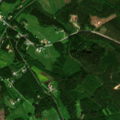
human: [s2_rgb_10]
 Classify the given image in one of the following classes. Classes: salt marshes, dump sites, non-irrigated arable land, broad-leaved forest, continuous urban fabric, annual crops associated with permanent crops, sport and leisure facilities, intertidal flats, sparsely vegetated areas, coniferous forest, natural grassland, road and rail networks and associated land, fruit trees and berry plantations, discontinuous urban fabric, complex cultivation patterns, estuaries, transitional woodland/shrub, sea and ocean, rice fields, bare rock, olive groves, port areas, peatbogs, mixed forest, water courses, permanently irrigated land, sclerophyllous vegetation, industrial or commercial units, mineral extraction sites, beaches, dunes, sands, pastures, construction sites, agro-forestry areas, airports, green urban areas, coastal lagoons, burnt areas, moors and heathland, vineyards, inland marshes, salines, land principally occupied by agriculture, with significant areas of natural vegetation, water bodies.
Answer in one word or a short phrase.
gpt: land principally occupied by agriculture, with significant areas of natural vegetation, broad-leaved forest, coniferous forest, mixed forest